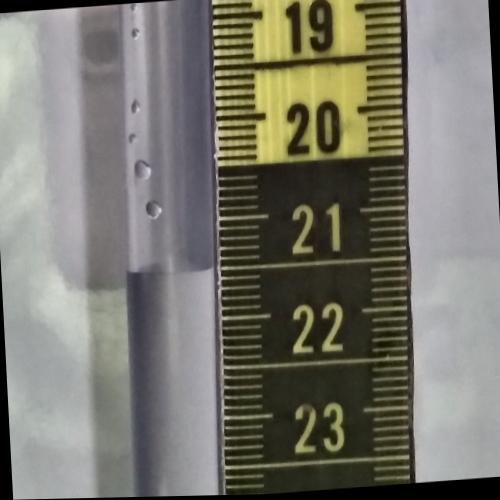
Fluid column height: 21.5 cm